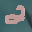
Label: 2